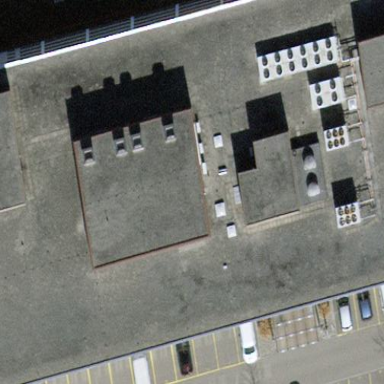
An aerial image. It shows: Industrial building with flat roof.